Interaction volume radius: 5 \u00c5
Interaction volume height: 20 \u00c5
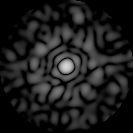
Disorder parameter: 0.8162